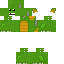
A female human skin with green skin, wearing brown long hair dressed in a green tshirt and brown pants, featuring a closed mouth.